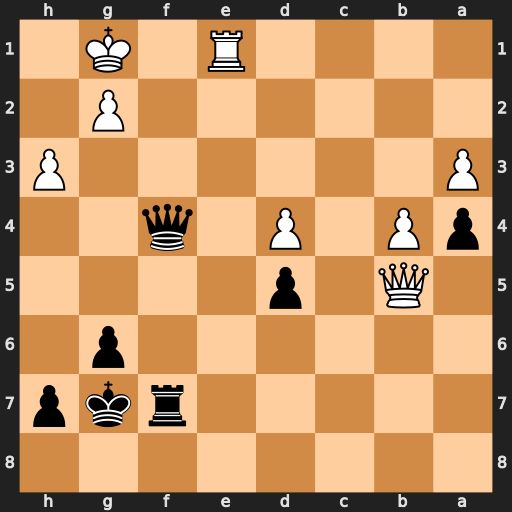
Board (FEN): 8/5rkp/6p1/1Q1p4/pP1P1q2/P6P/6P1/4R1K1
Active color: b
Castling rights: -
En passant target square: -
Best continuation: Qf2+ Kh2 Qxe1